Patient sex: M
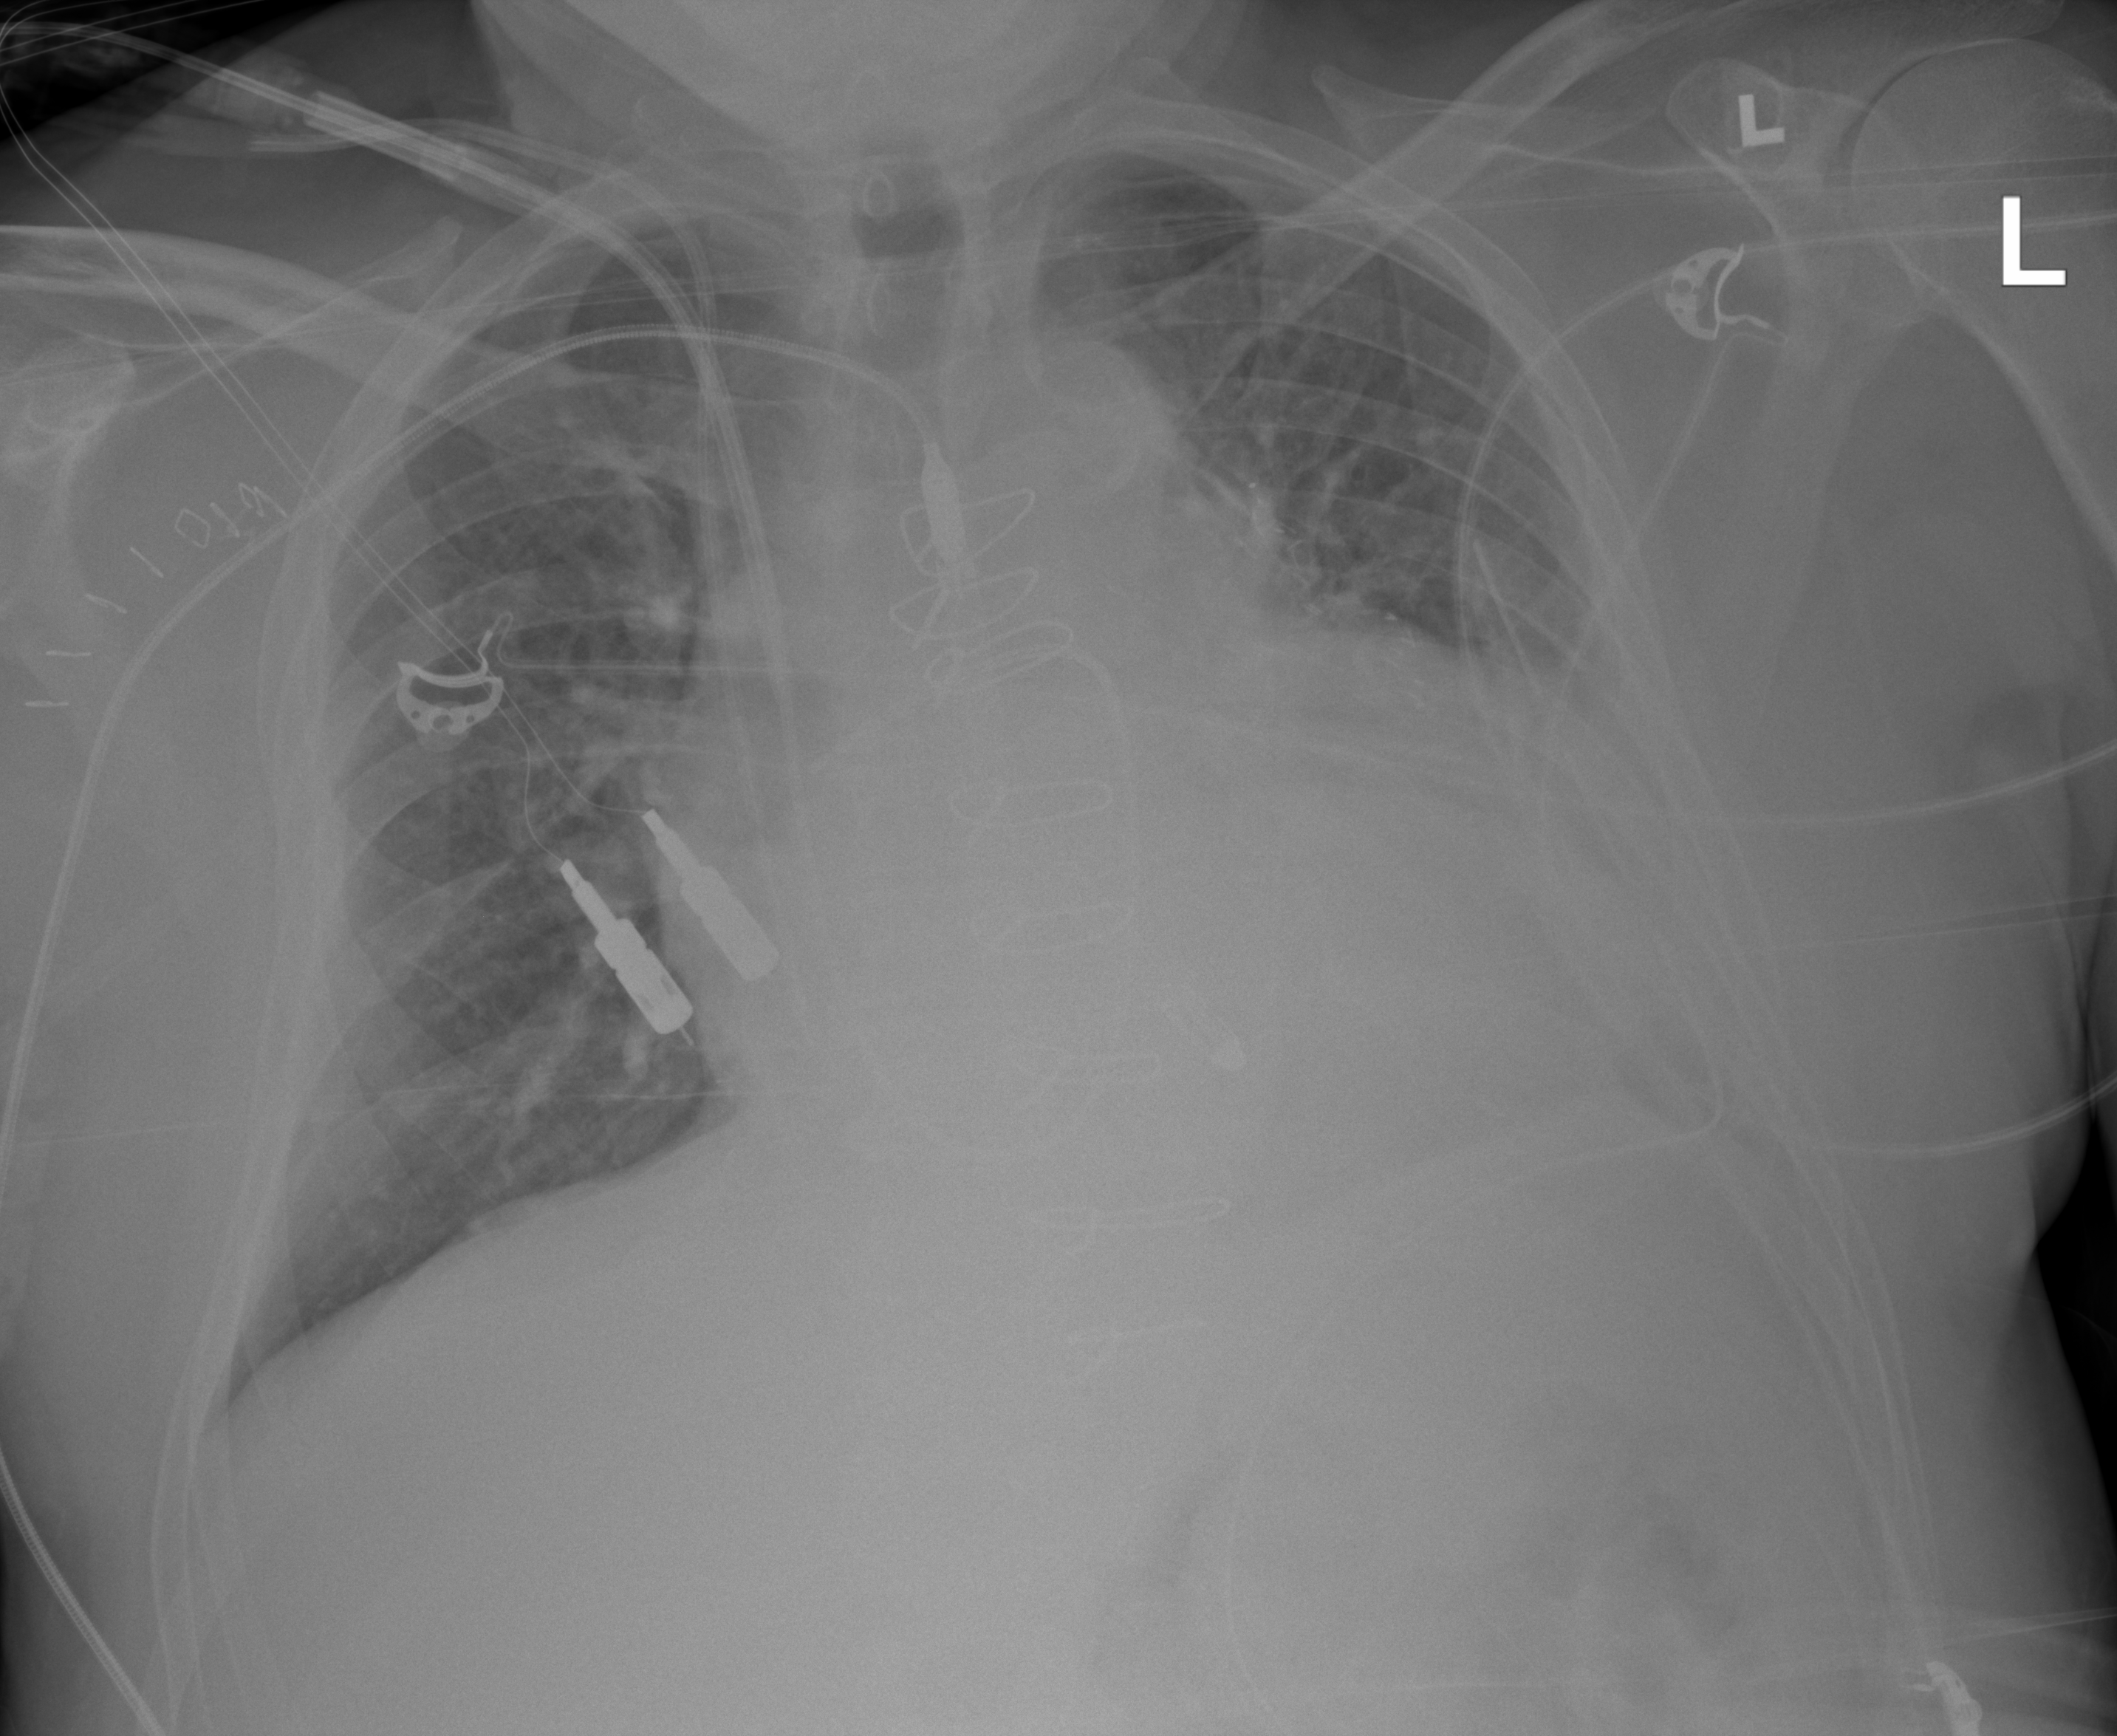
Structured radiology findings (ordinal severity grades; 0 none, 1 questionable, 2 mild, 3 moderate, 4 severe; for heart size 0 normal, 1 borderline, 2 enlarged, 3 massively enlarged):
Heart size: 3
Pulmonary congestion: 2
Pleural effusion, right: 0
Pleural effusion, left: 2
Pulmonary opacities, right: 2
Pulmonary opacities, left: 2
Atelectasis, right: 0
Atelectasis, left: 2